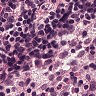
Metastatic tissue present: no